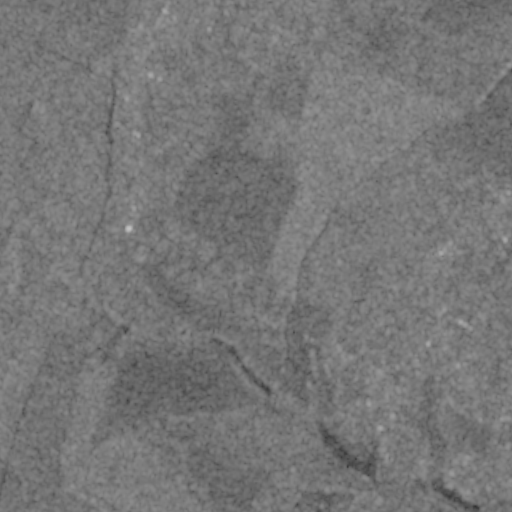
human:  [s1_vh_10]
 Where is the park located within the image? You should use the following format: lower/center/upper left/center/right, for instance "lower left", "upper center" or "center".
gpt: The park is located in the center left of the image.
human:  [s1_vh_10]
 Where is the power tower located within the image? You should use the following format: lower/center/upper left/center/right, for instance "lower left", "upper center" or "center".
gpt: The power tower is located in the upper right of the image.
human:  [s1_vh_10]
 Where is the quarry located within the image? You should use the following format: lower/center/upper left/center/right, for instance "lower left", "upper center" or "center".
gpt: The quarry is located in the lower right of the image.
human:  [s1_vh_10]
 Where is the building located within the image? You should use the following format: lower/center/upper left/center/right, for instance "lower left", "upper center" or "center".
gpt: There is no building in the image.

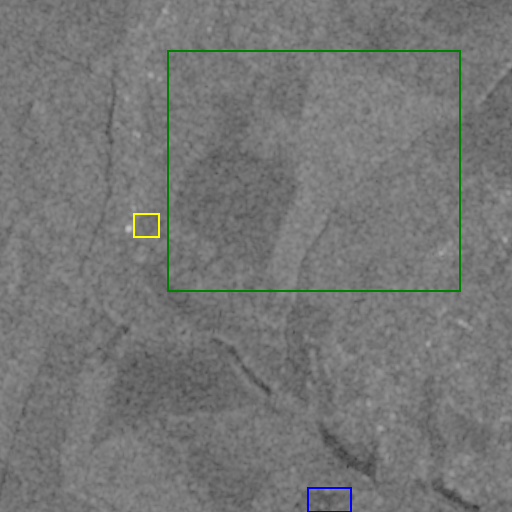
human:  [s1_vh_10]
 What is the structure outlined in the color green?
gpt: The structure outlined in green is a crop field.
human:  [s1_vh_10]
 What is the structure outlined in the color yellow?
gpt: The structure outlined in yellow is a park.
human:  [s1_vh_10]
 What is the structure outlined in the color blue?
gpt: The structure outlined in blue is a quarry.
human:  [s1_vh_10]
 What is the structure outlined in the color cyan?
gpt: There is no cyan outline.